Aerial crown-view tile of a tropical tree (Barro Colorado Island, Panama), acquired 20240813:
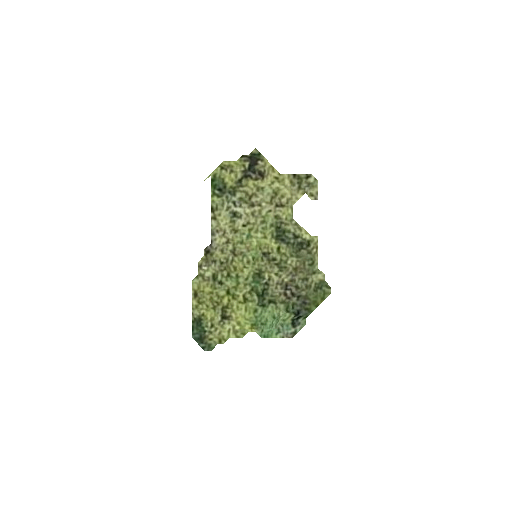
Species: Tachigali panamensis
GBIF accepted scientific name: Tachigali panamensis
Crown area: 28.509 m²